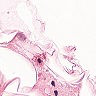
Metastatic tissue present: no